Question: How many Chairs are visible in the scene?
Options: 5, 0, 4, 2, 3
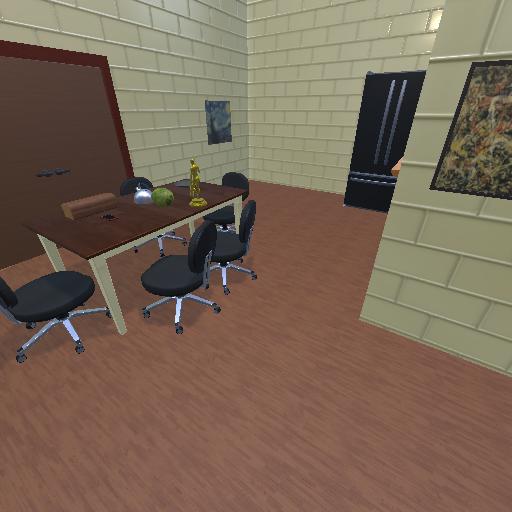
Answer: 5